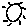
Label: sun